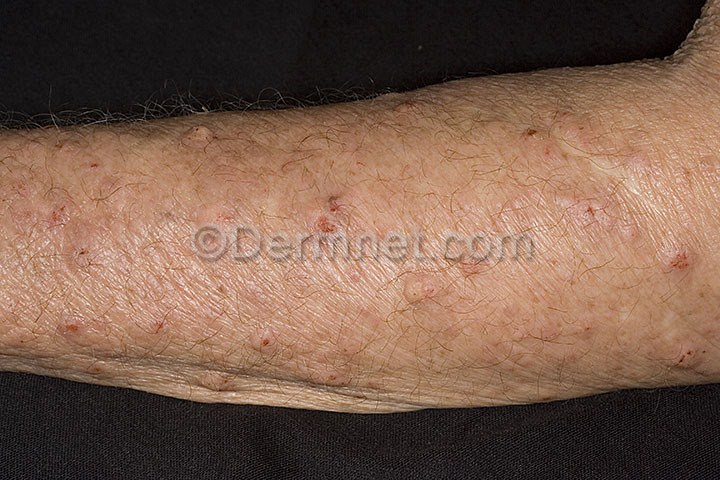
Disease: Eczema Photos